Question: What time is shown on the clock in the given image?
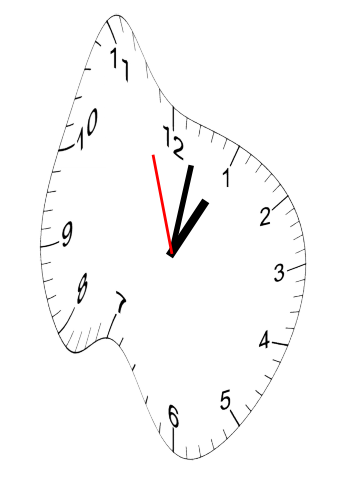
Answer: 01:01:57